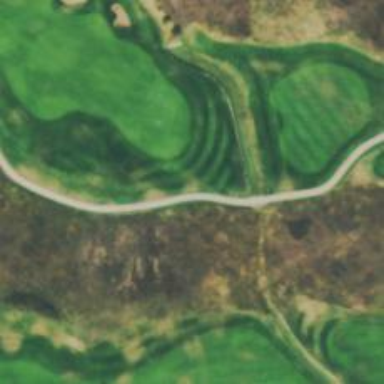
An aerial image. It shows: Well-maintained path used as golf cart path. The tracktype is grade1.